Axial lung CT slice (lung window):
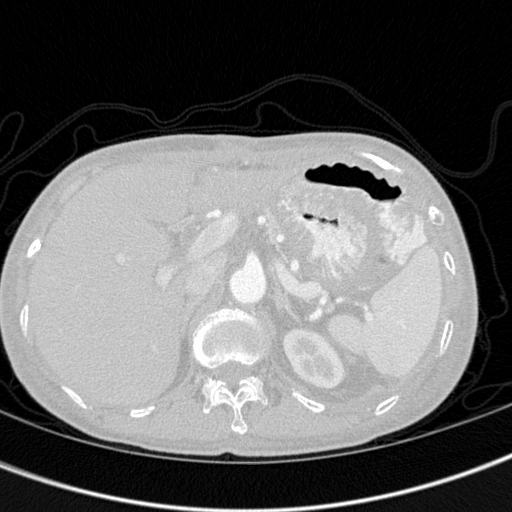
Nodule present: no